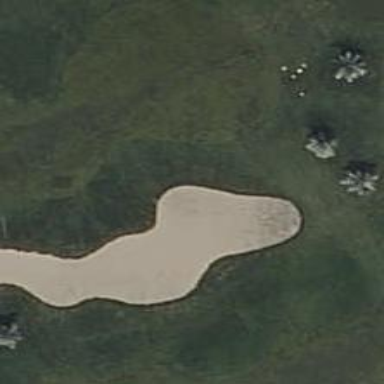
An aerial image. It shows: Sand bunker on golf course.